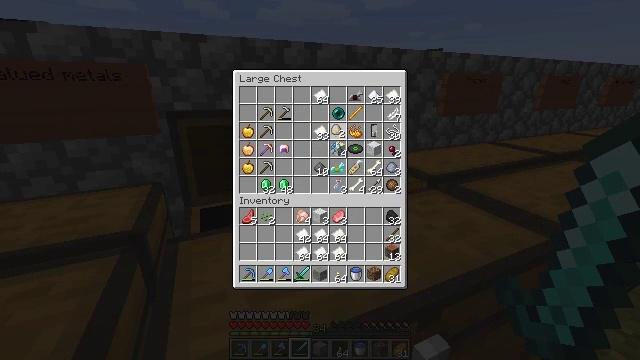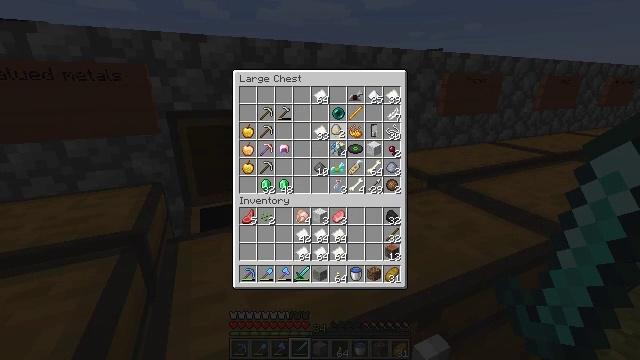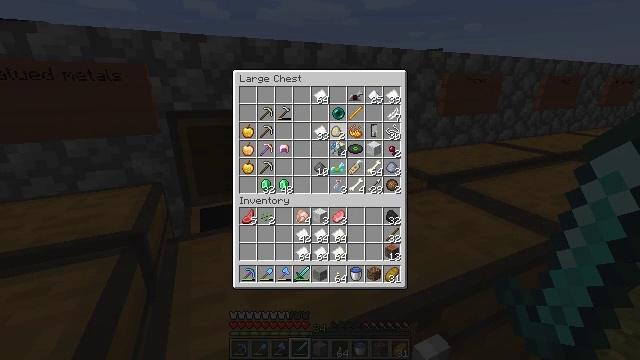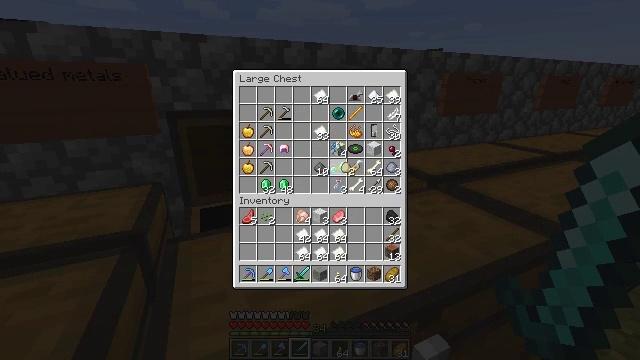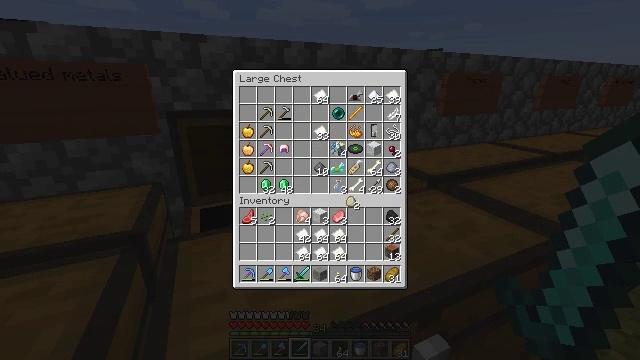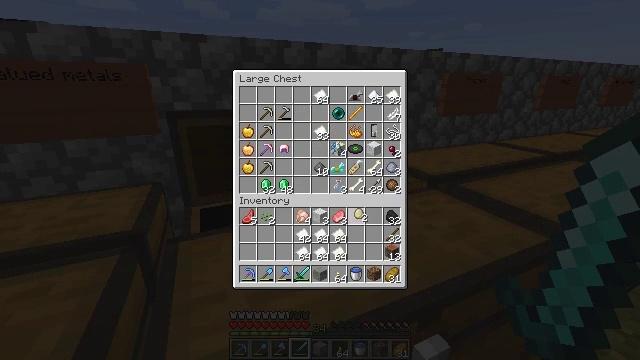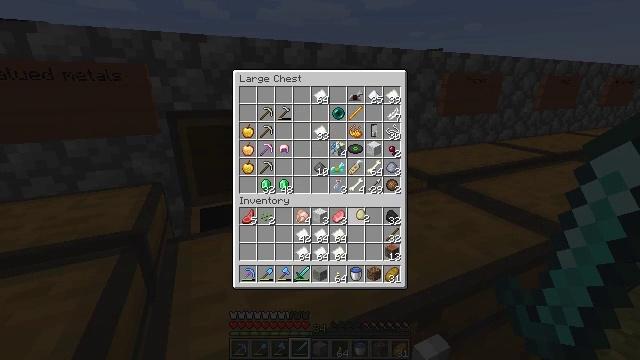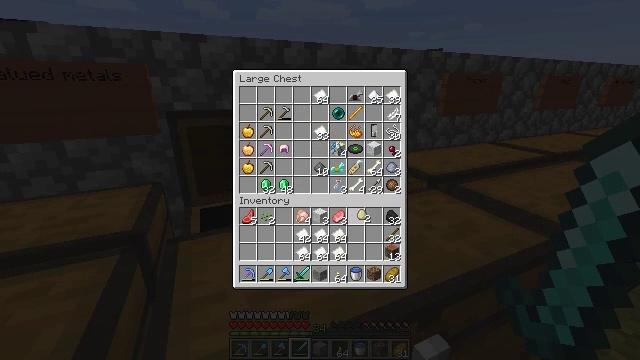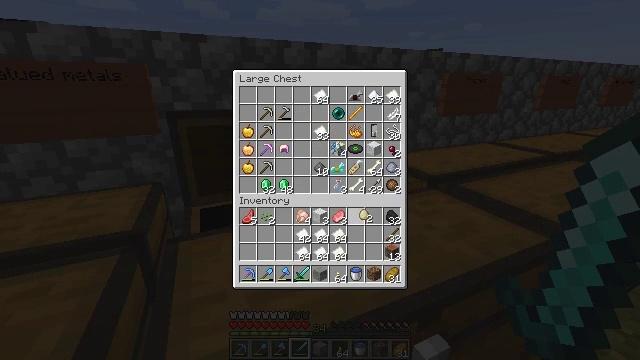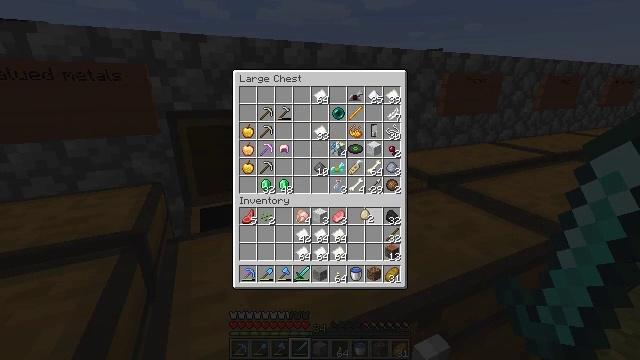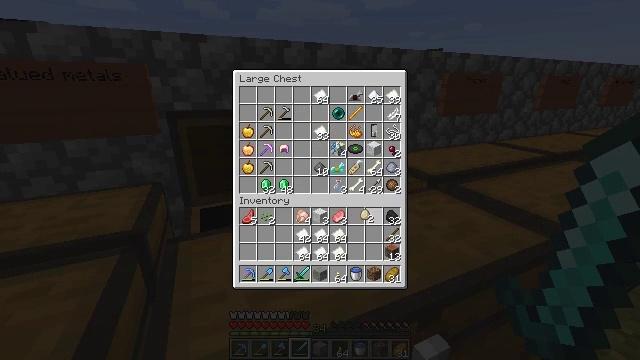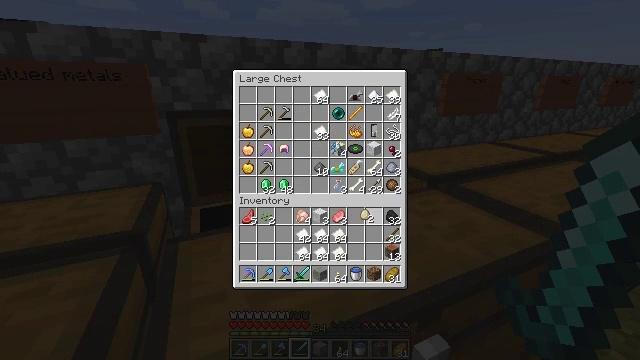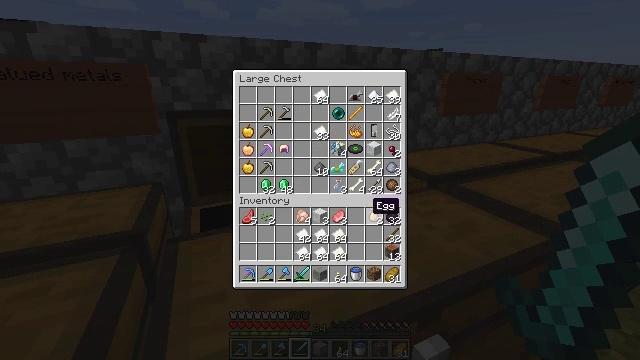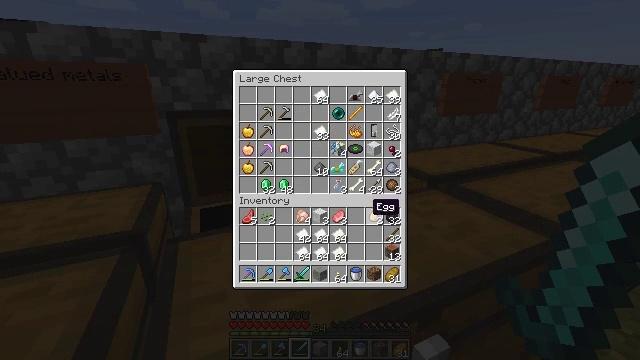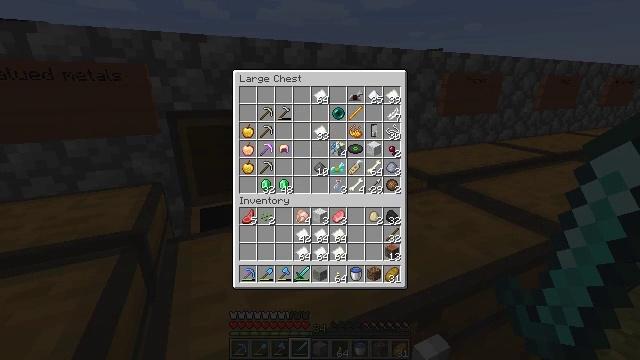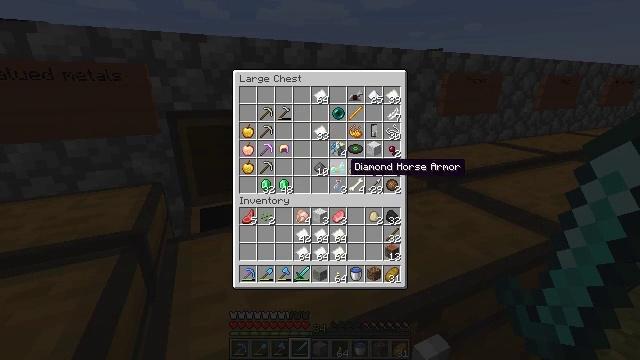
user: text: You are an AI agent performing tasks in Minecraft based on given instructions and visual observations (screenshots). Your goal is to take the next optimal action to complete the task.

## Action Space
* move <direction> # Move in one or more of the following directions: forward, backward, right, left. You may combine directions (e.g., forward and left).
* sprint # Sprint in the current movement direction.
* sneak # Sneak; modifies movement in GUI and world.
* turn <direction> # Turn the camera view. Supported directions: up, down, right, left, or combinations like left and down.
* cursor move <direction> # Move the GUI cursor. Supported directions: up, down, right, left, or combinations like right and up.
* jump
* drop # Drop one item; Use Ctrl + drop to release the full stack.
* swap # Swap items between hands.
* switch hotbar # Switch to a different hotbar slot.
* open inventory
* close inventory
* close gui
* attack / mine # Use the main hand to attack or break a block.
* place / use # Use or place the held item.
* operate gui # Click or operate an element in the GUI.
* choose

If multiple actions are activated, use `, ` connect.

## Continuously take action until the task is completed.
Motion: motion action
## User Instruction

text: Open the crafting table to craft melon seeds.
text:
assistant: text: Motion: operate gui
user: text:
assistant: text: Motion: operate gui
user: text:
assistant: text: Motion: cursor move right and down
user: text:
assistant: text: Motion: cursor move down
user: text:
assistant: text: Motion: cursor move right and down
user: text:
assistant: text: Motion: no_op
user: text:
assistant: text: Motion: no_op
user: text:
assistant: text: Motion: no_op
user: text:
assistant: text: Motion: operate gui
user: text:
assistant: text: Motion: operate gui
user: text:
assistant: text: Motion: operate gui
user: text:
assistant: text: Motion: no_op
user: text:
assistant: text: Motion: no_op
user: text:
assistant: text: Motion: cursor move up
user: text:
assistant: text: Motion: cursor move left and up
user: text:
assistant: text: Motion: cursor move left and up
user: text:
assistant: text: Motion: cursor move left and up
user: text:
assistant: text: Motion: no_op
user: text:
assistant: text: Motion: no_op
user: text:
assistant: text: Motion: no_op
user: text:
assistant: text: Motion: operate gui
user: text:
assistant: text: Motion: operate gui
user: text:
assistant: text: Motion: no_op
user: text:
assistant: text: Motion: cursor move right and down
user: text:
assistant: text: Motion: cursor move right and down
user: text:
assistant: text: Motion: cursor move right and down
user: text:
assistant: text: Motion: cursor move right and down
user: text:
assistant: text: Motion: no_op
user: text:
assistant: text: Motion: no_op
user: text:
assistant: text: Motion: no_op